Field crop: tomato
Growth stage: 1
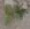
Species: solanum